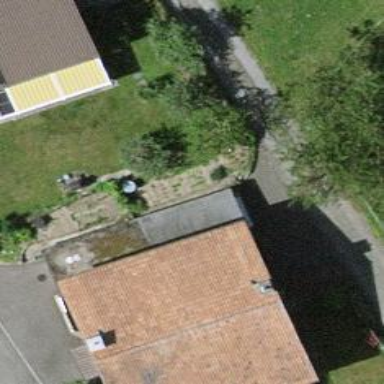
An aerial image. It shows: Residential building.